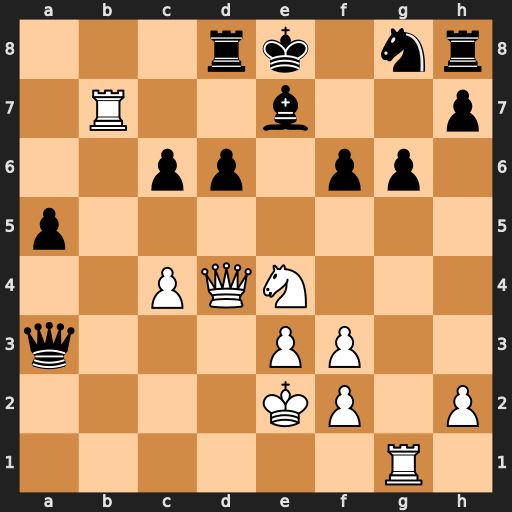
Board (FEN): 3rk1nr/1R2b2p/2pp1pp1/p7/2PQN3/q3PP2/4KP1P/6R1
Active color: w
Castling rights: k
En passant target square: -
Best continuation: Ra1 c5 Qd1